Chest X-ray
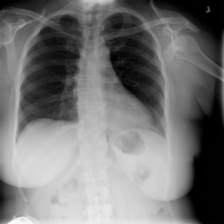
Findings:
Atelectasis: negative
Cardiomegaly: negative
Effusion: negative
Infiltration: negative
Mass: negative
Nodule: negative
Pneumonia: negative
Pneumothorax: negative
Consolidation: negative
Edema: negative
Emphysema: negative
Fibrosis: negative
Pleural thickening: negative
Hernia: negative